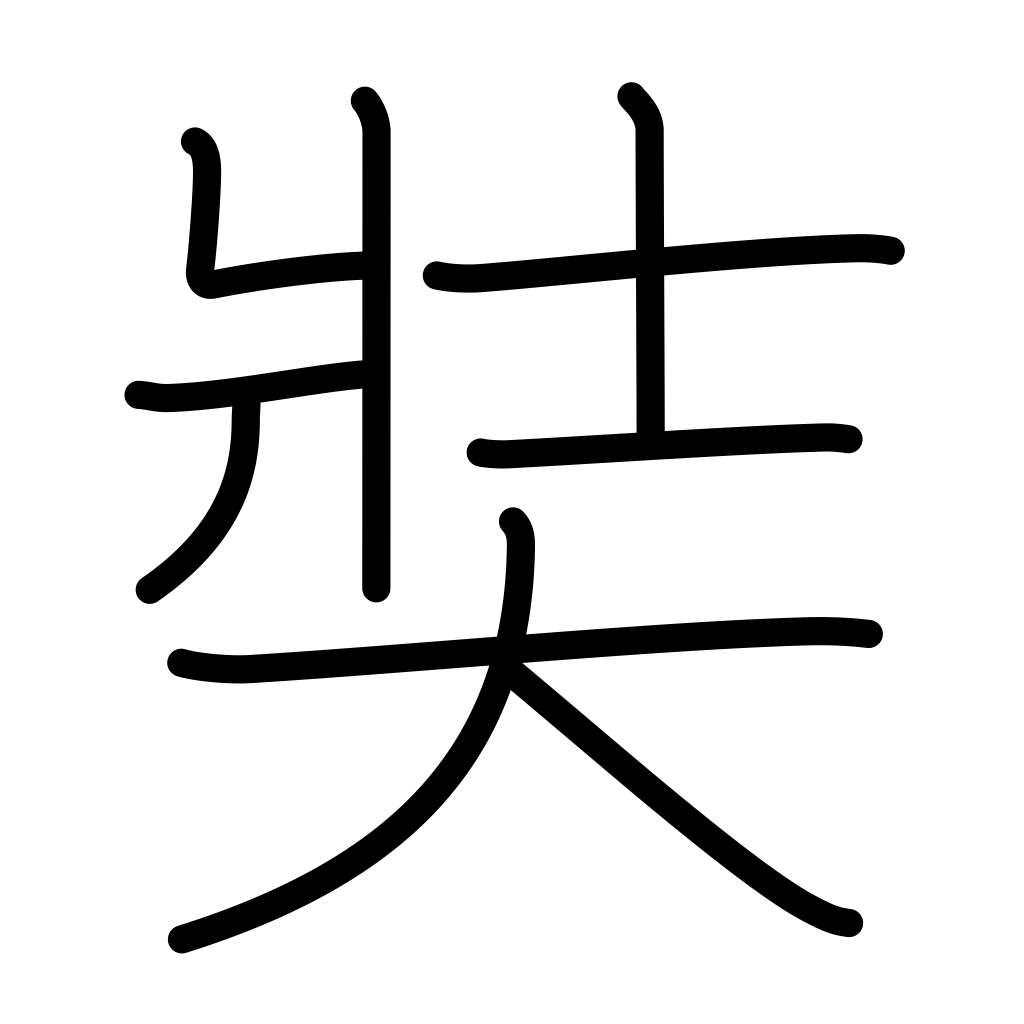
Meaning: large, great